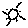
Label: sun